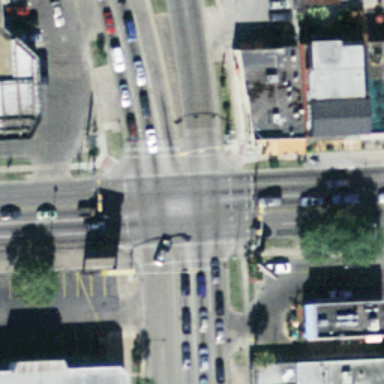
An intersection with many cars on the road .